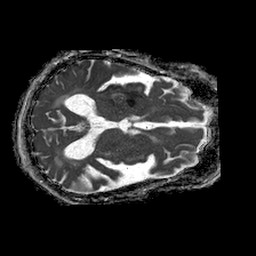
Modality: ADC
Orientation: axial
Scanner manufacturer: philips
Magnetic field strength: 1.5 T
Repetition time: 4.6 s
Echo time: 0.08517 s